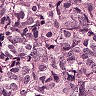
Metastatic tissue present: yes